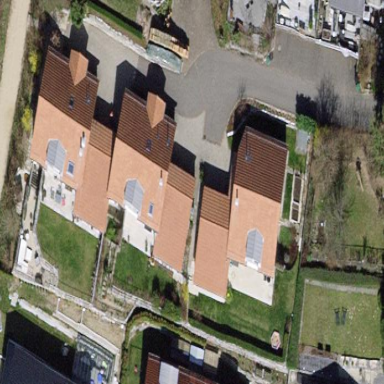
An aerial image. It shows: Semi-detached house with gabled roof.